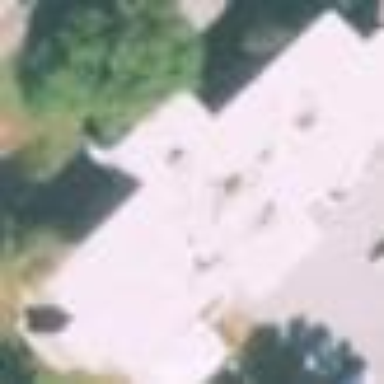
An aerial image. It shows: Nursing home building.